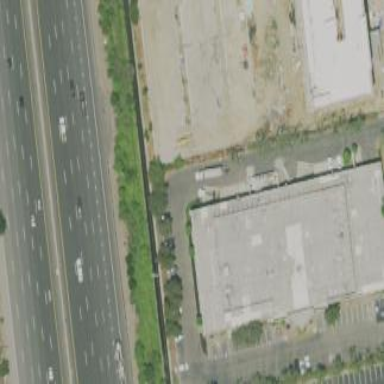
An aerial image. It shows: Commercial building.